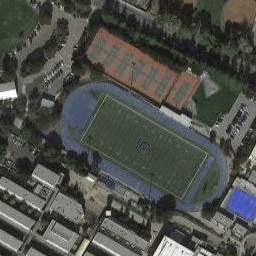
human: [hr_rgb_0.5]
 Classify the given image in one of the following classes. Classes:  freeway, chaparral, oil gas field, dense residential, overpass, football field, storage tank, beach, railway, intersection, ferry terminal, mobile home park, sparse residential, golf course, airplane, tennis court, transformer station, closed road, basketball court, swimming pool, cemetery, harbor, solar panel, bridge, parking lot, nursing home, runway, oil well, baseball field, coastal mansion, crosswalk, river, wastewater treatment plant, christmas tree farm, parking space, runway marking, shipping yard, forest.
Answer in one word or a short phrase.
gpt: football field